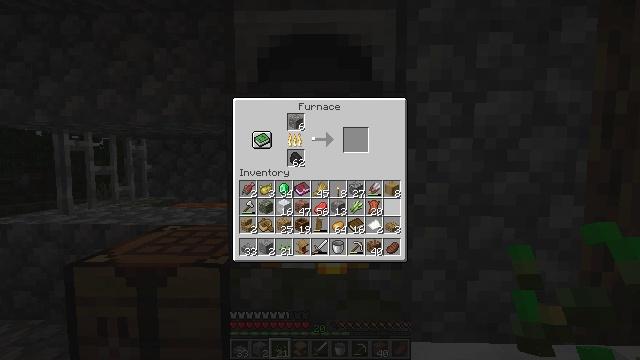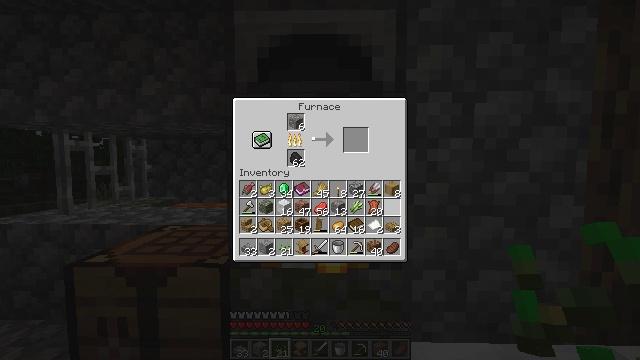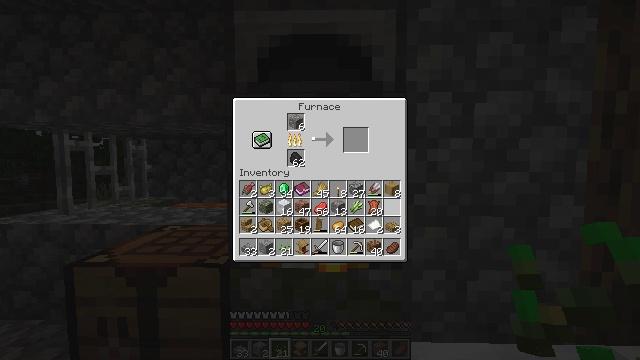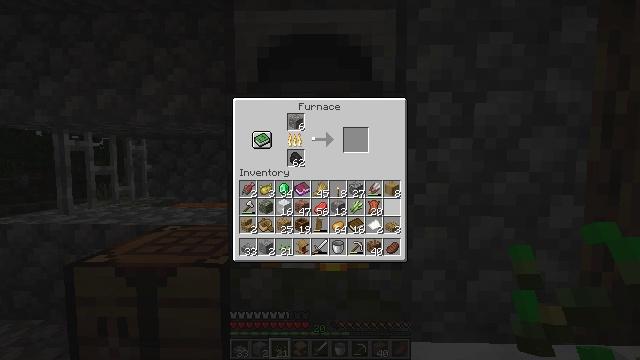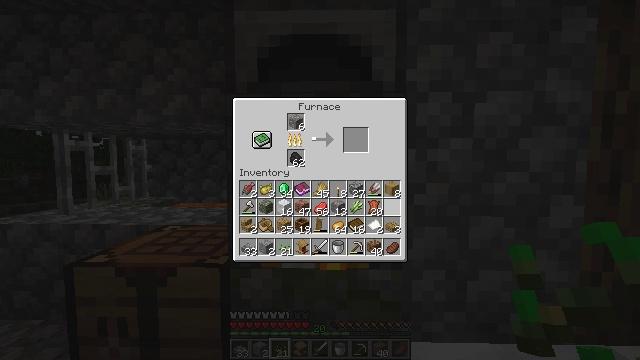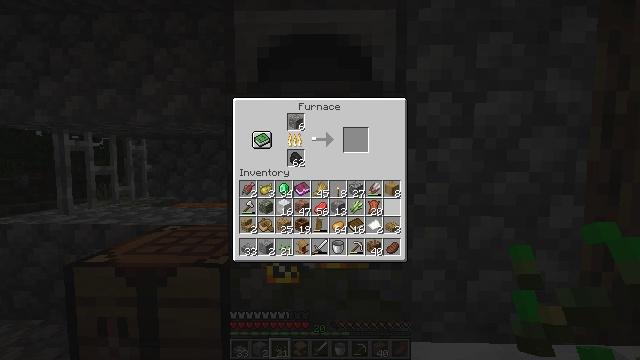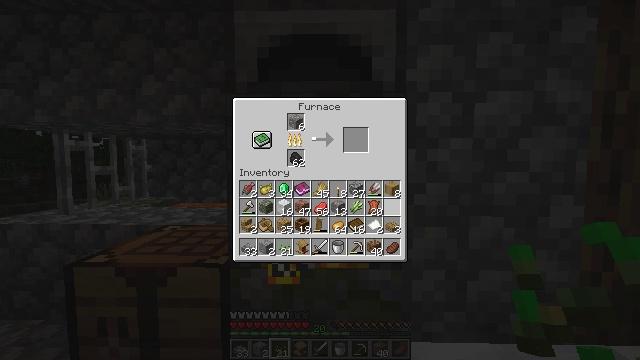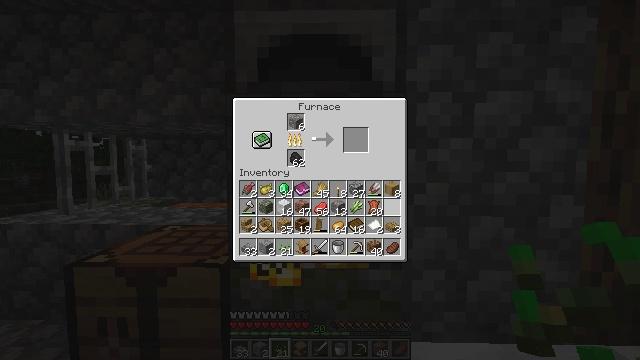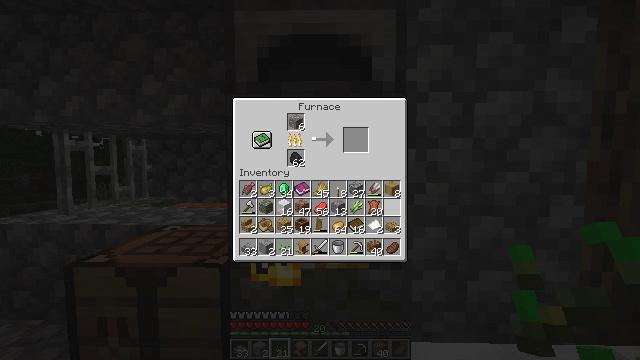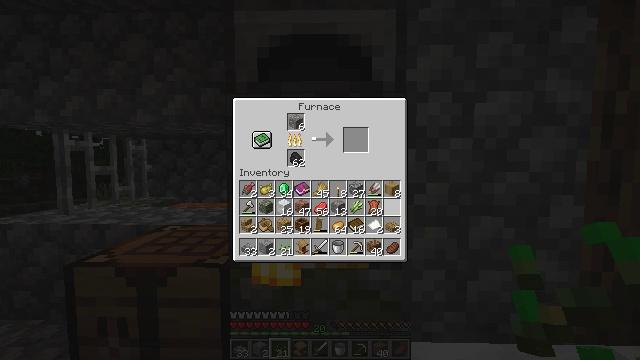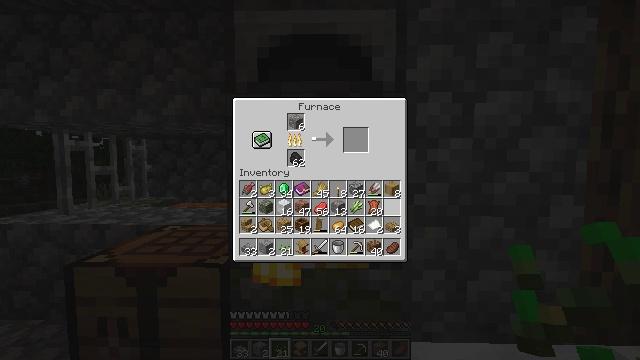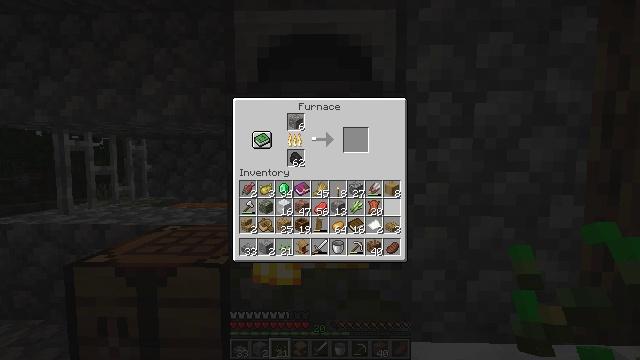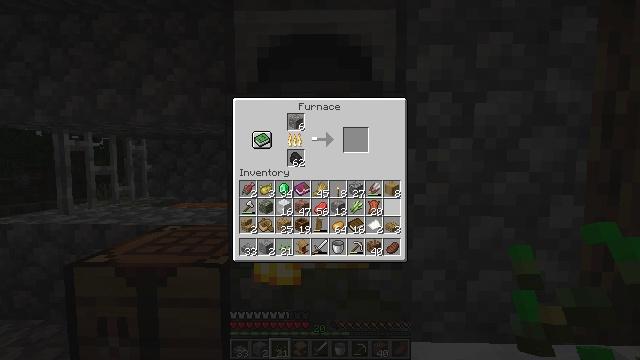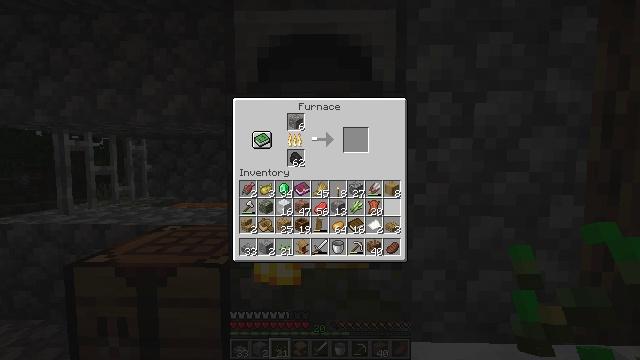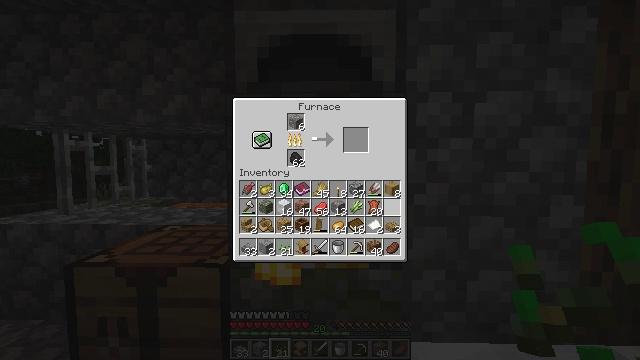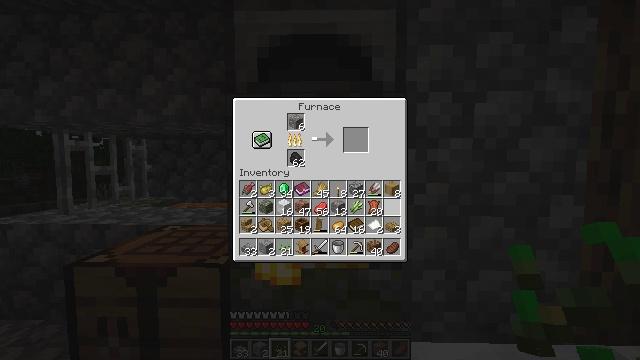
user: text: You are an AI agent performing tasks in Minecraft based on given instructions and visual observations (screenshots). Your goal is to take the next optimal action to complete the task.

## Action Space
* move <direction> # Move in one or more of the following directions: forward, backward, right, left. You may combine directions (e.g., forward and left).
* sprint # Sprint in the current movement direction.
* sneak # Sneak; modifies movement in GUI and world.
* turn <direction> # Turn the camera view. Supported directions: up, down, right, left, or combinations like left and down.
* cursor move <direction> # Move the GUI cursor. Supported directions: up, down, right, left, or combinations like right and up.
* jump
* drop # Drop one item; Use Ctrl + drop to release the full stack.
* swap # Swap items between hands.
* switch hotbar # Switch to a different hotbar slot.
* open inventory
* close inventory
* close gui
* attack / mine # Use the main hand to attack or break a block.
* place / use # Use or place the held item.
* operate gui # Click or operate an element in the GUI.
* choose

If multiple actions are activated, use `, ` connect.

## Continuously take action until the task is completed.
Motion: motion action
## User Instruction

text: Drop a poisonous potato.
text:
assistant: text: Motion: no_op
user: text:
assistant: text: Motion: no_op
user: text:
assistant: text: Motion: no_op
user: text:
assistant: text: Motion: no_op
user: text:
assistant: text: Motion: no_op
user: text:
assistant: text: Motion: no_op
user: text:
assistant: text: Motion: no_op
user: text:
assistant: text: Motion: no_op
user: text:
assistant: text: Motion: no_op
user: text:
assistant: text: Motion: no_op
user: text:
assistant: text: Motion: no_op
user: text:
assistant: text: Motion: no_op
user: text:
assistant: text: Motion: no_op
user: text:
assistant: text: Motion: no_op
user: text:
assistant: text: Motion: no_op
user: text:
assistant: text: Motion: no_op
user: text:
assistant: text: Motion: no_op
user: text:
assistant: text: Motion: no_op
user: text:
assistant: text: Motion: no_op
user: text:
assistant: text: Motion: close inventory
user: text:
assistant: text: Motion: close inventory
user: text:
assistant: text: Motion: close inventory
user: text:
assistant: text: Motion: turn left, close inventory
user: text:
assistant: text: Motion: turn left and down
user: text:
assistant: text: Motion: turn left and down
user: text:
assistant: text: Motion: turn left and down
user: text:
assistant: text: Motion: turn left and down
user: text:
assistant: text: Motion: turn left and down
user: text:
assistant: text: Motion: move forward, turn left
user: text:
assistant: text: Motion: move forward